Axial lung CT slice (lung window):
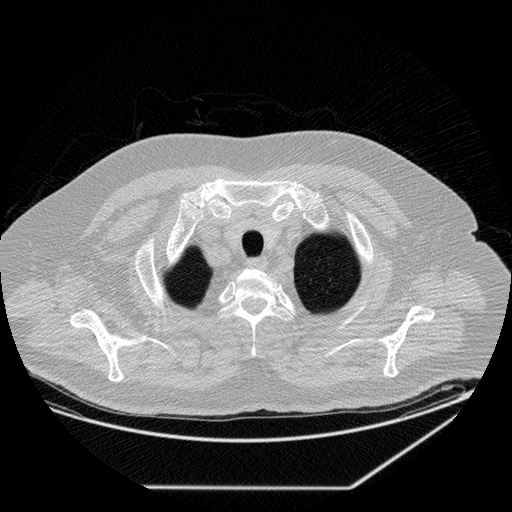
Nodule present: no